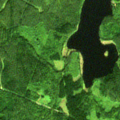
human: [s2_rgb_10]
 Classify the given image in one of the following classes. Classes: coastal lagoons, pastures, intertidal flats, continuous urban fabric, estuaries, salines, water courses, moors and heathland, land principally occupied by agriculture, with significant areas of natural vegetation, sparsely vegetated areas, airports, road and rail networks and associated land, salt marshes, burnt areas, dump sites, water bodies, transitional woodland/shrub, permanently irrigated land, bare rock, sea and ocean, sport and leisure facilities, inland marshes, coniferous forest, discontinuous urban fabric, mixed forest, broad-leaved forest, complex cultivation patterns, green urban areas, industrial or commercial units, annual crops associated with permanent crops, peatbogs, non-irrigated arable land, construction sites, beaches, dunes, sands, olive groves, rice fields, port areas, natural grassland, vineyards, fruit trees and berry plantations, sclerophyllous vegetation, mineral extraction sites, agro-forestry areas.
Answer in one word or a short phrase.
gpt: coniferous forest, mixed forest, water bodies